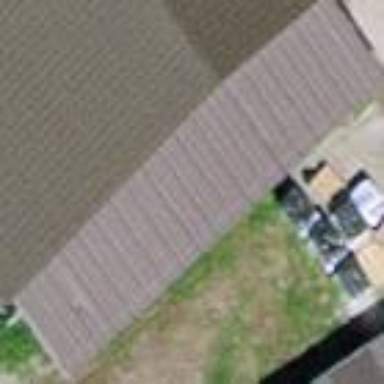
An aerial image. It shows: View of roof of building.